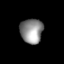
Tissue: lung
Cell type: Endothelial cells
Senescence score: 0.5751
Nuclear area (px): 544
Mean DAPI intensity: 142.311